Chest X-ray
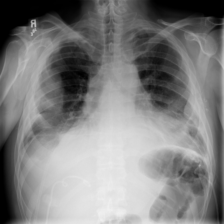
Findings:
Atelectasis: negative
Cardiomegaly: negative
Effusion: positive
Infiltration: negative
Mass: positive
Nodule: negative
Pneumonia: negative
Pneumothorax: negative
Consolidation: negative
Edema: negative
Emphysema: negative
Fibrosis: negative
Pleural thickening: negative
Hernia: negative